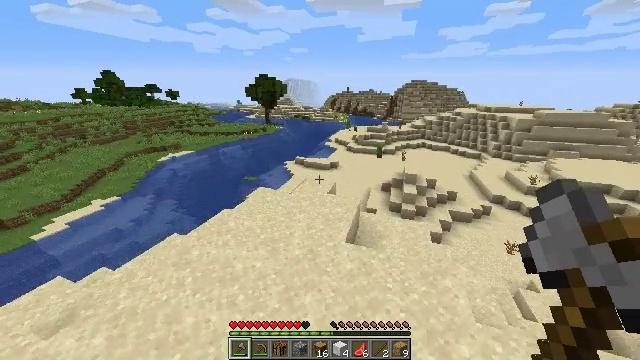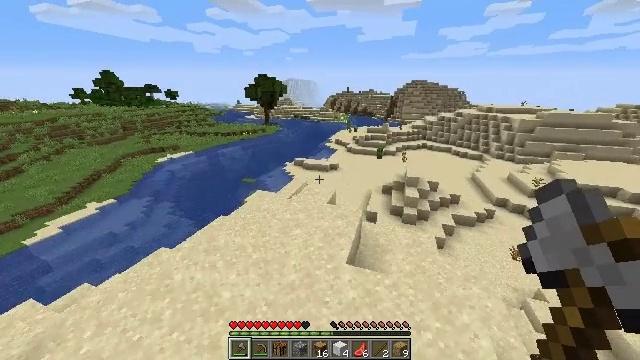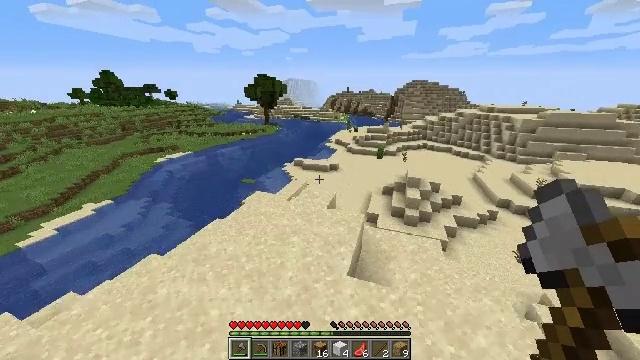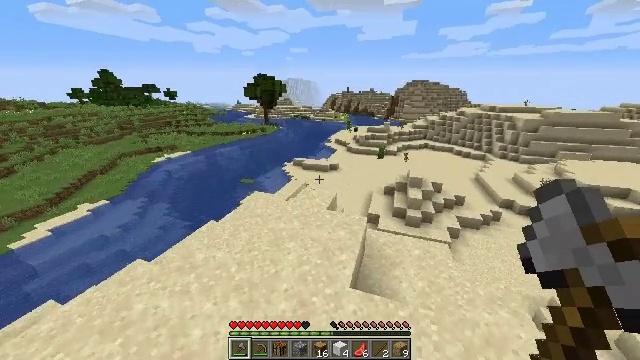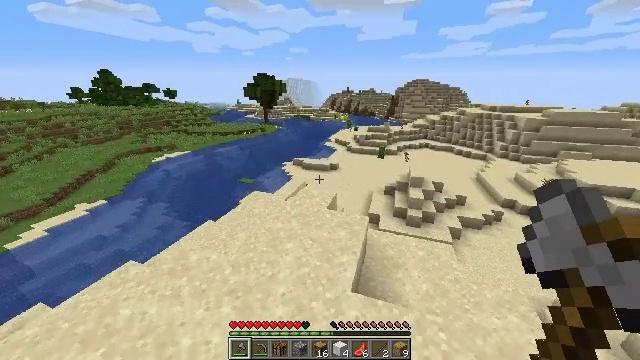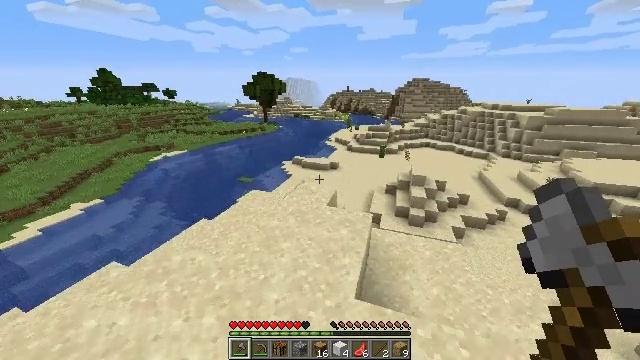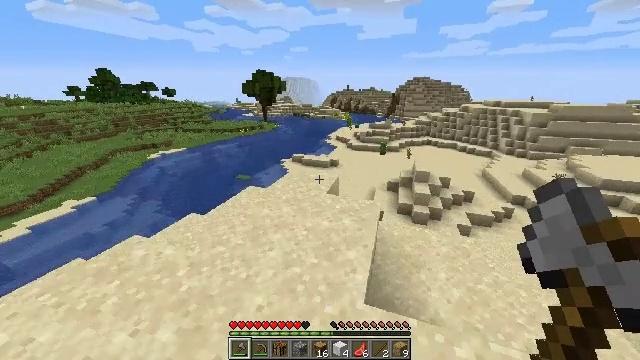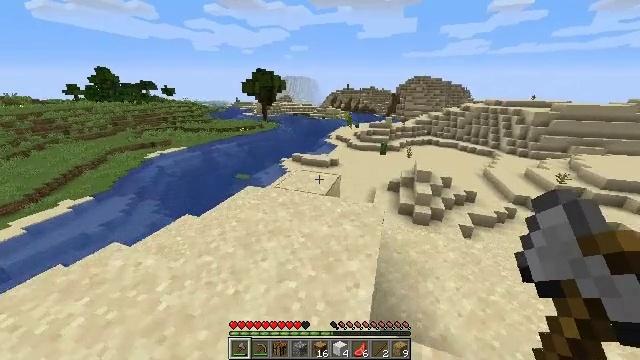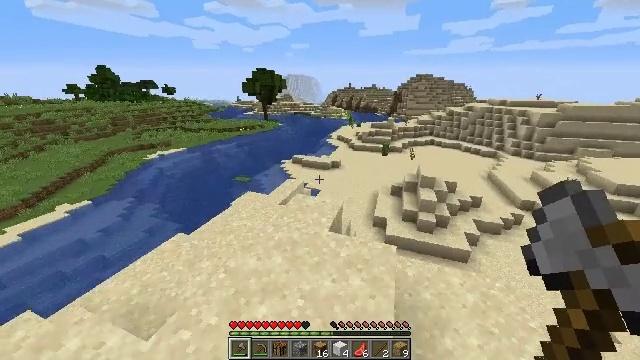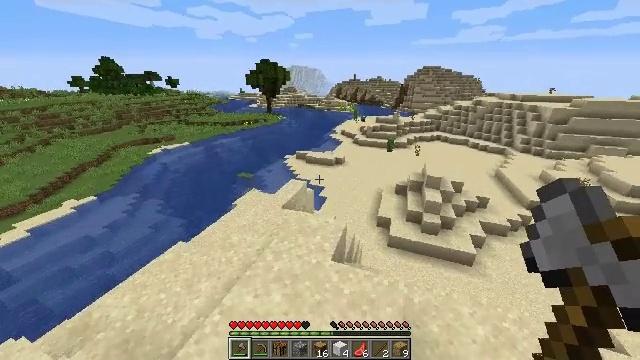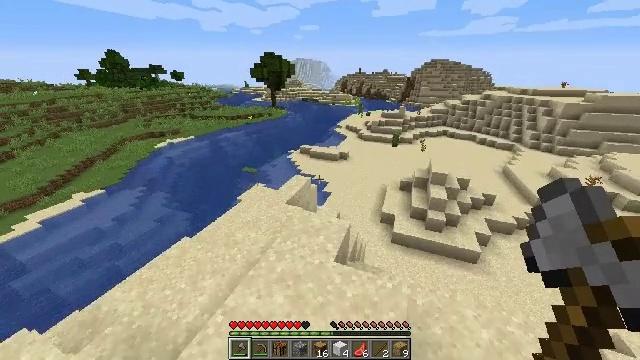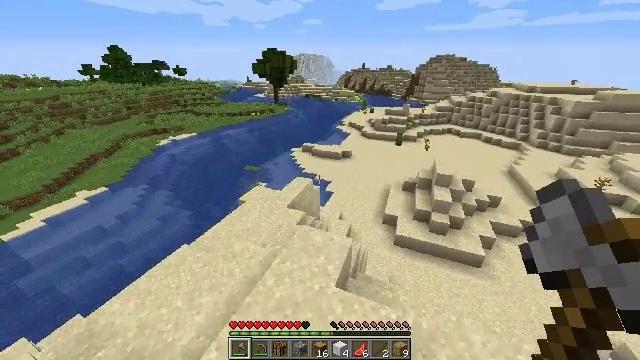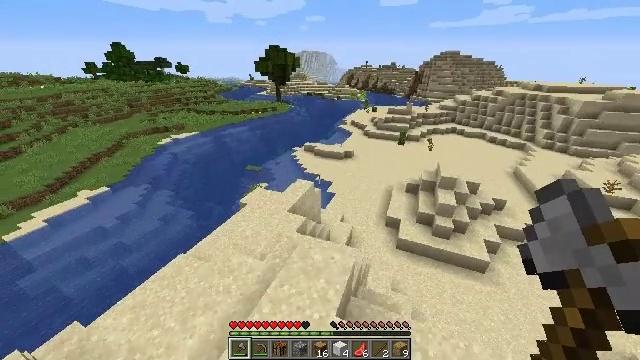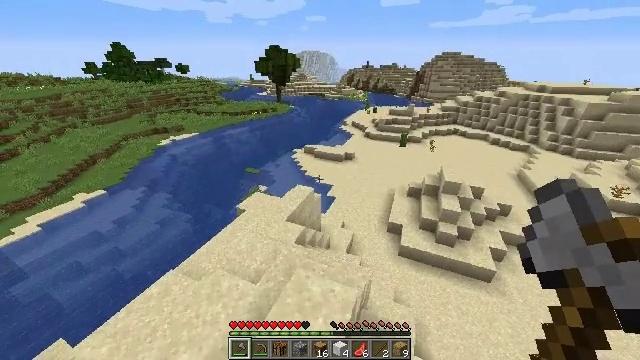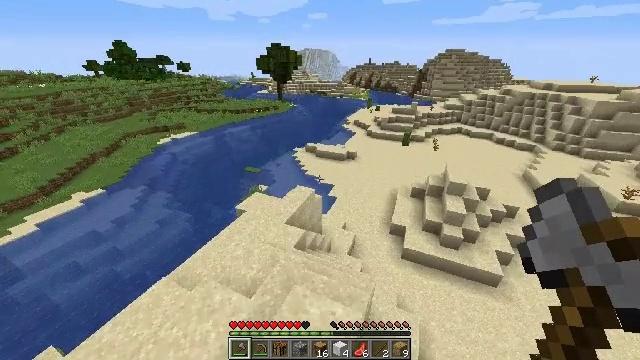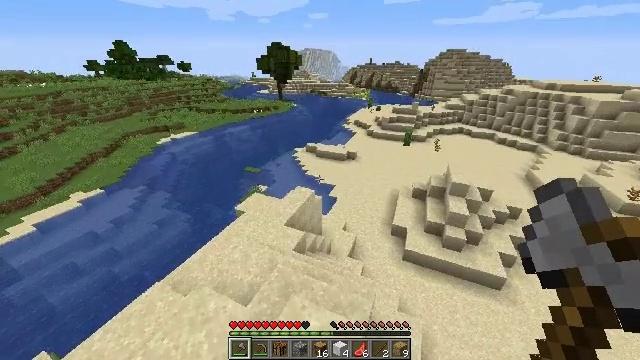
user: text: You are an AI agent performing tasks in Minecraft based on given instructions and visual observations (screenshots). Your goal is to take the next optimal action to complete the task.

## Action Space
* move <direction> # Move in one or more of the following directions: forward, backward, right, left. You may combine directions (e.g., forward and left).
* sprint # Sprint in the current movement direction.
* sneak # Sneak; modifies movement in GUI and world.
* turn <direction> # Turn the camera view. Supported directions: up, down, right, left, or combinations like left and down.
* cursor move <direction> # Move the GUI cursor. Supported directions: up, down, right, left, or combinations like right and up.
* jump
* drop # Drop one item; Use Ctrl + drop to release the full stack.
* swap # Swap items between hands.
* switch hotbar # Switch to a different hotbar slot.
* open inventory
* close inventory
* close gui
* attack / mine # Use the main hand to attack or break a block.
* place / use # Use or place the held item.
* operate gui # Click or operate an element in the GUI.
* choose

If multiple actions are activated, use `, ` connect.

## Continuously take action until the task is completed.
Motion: motion action
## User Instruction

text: Kill the salmon.
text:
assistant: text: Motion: move forward, sprint, jump
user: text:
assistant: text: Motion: move forward, sprint, jump
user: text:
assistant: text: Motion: move forward, sprint, jump
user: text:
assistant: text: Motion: move forward, sprint, jump
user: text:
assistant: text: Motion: move forward, sprint, jump
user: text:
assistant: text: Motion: move forward, sprint, jump
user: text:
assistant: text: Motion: move forward, sprint, jump
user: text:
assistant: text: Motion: move forward, sprint, jump
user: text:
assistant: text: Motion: move forward, sprint, turn left and down, jump
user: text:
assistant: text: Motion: move forward, sprint, turn left and down, jump
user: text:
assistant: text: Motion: move forward, sprint, turn down, jump
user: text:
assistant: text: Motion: move forward, sprint, jump
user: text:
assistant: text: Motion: move forward, sprint, jump
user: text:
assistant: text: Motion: move forward, sprint, jump
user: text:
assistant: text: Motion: move forward, sprint, jump
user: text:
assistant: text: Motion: move forward, sprint, jump
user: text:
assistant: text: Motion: move forward, sprint, jump
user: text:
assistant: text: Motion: move forward, sprint, jump
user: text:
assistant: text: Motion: move forward, sprint, turn left and down, jump
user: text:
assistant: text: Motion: move forward, sprint, turn left and down
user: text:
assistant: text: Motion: move forward, sprint, turn left and down
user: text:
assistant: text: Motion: move forward, sprint, turn left
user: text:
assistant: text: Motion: move forward, sprint
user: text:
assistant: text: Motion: move forward and move left, sprint
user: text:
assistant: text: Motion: move forward and move left, sprint
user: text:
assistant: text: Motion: move forward and move left, sprint
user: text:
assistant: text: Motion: move forward and move left, sprint
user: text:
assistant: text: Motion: move forward, sprint
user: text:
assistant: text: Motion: move forward, sprint
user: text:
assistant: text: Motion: move forward, sprint